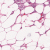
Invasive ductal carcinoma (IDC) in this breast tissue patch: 1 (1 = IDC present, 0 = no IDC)